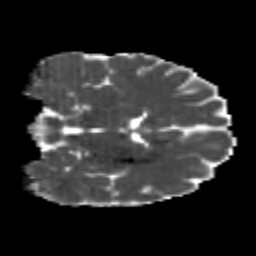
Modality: MD
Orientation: coronal
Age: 19
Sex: male
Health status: healthy
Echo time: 0.074 s